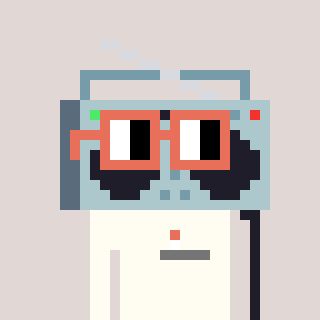
a pixel art character with square orange glasses, a boombox-shaped head and a grayscale-colored body on a warm background